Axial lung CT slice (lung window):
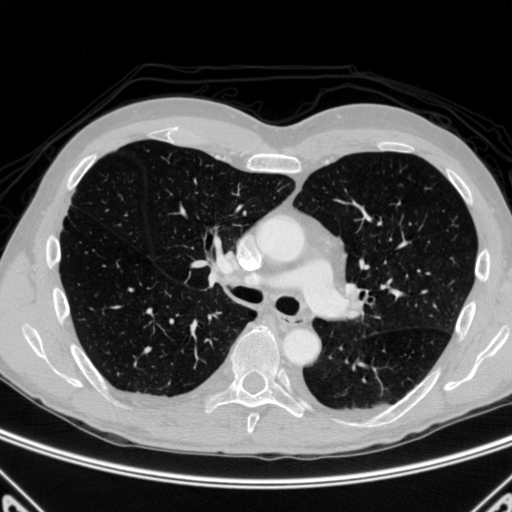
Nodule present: no